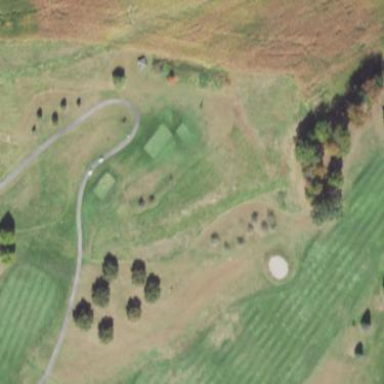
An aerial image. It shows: Grassy area designated as golf fairway.